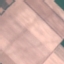
Land use / land cover class: AnnualCrop